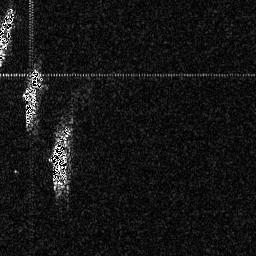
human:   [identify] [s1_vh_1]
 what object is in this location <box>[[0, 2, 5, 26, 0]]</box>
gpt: <ref>1 medium ship at the top left</ref>